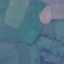
Label: Pasture